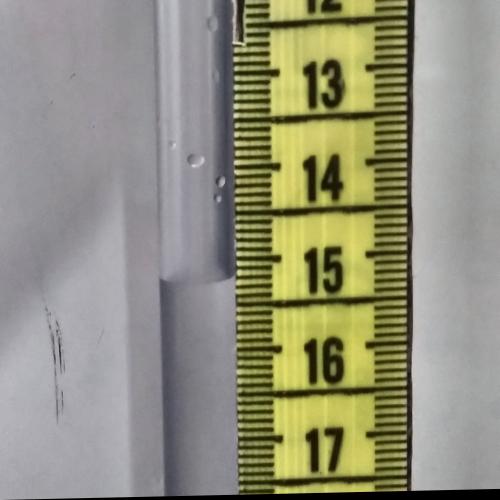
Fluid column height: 15.2 cm